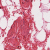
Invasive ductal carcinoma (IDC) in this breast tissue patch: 0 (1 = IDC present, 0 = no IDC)